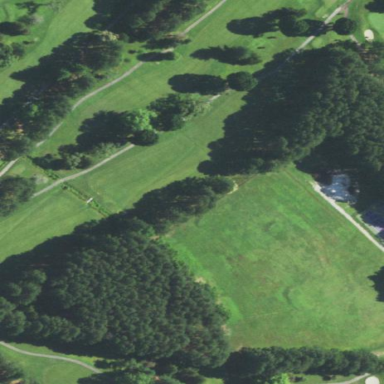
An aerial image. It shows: Grassy area designated for driving range golf.